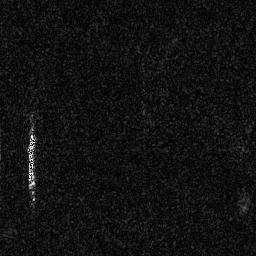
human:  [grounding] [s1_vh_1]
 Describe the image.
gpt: In the satellite image, there is  <ref>1 medium ship </ref> <box>[[10, 51, 14, 73, 0]]</box> located at left.